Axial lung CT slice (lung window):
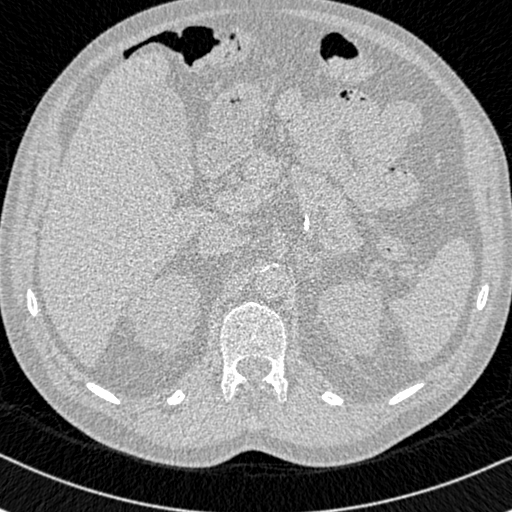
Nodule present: no